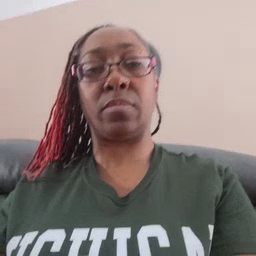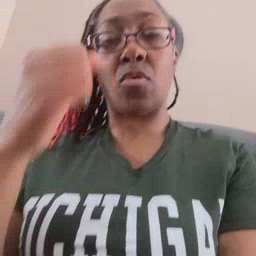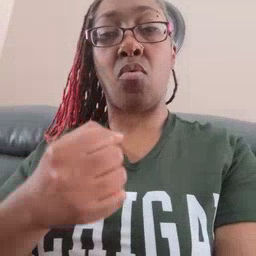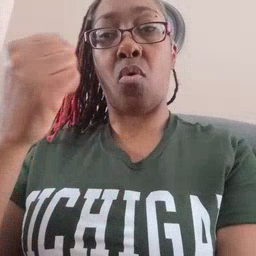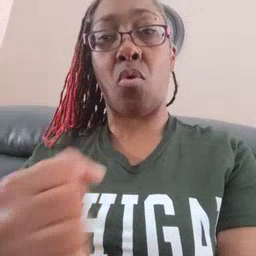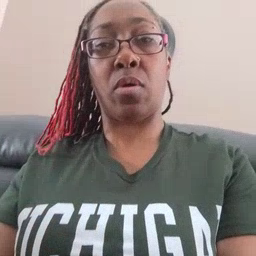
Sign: car